Field crop: maize
Growth stage: 1
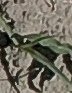
Species: sorghum